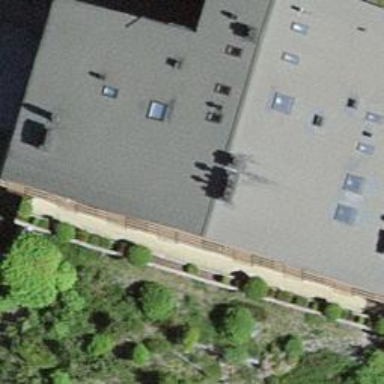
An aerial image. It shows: Residential building with gabled roof.